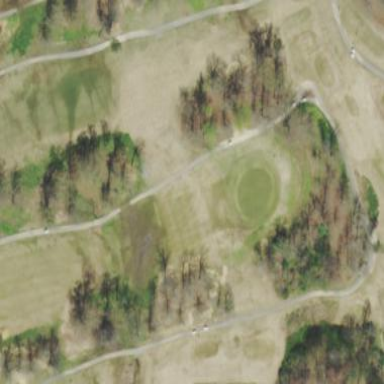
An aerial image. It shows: Golf fairway surrounded by grass.